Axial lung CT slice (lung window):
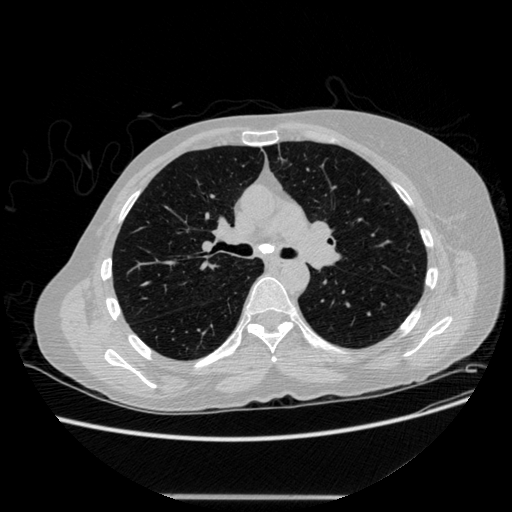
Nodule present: no